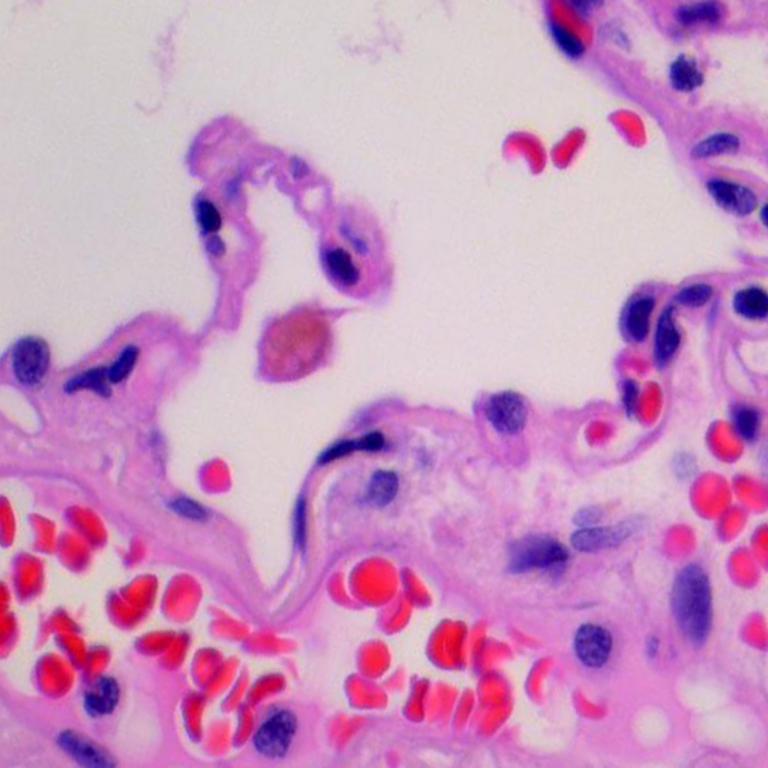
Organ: lung
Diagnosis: benign